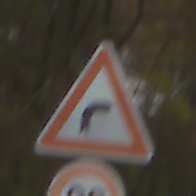
Verkehrszeichen: KurveRechts
Zusatzzeichen unten: Geschwindigkeit80
Umgebung: Outdoor, Nature
Tageszeit: Midday
Wetter: Overcast
Licht: Natural
Jahreszeit: Autumn
Kontrast: LowContrast